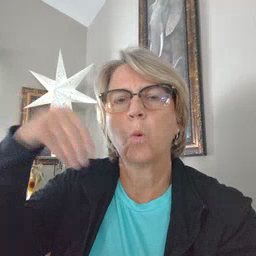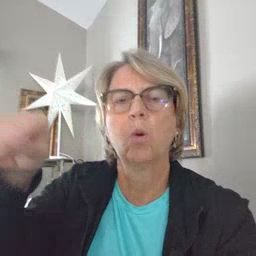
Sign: store